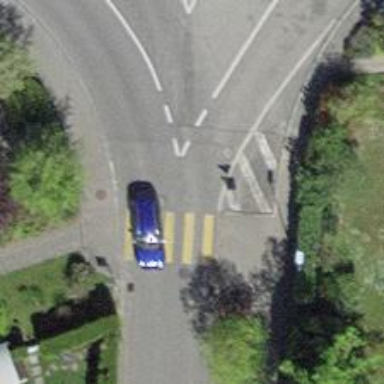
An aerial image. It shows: Marked road crossing with visible markings.